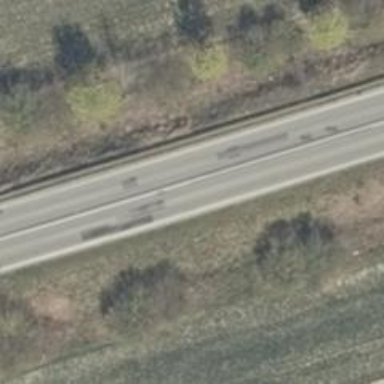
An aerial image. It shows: Unclassified road with asphalt surface and lane markings.